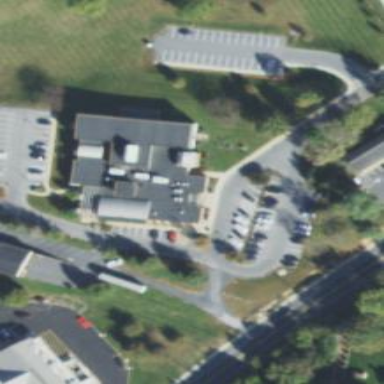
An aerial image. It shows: Library building.